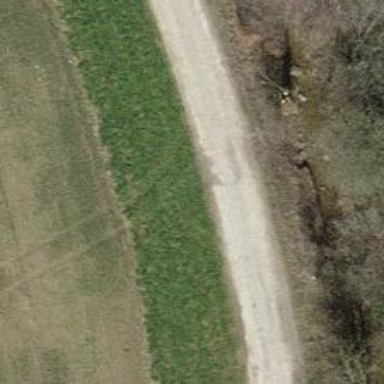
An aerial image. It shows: Track with grade2 pebblestone surface.